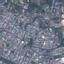
Land use / land cover class: Residential